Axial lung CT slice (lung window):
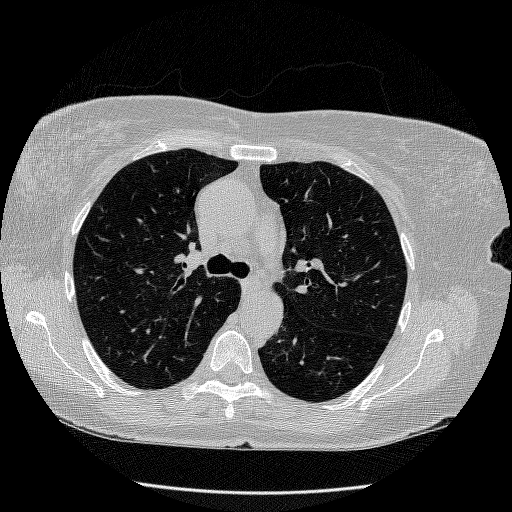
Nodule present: no